Field crop: maize
Growth stage: 2
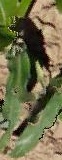
Species: maize